Question: I want to divide values in a column by the values above and create a new column with the new values.
In my case I want to divide the value in column 1 by the value in column 0, how can I do that?

This is what I wrote (Just imported the data and selected the column I want to use)
'''
import pandas as pd
df = pd.read_csv ('C:/Users/aleja/Downloads/^GSPC.csv')
a=pd.DataFrame(df,columns=['Adj Close'])
print(a)
'''
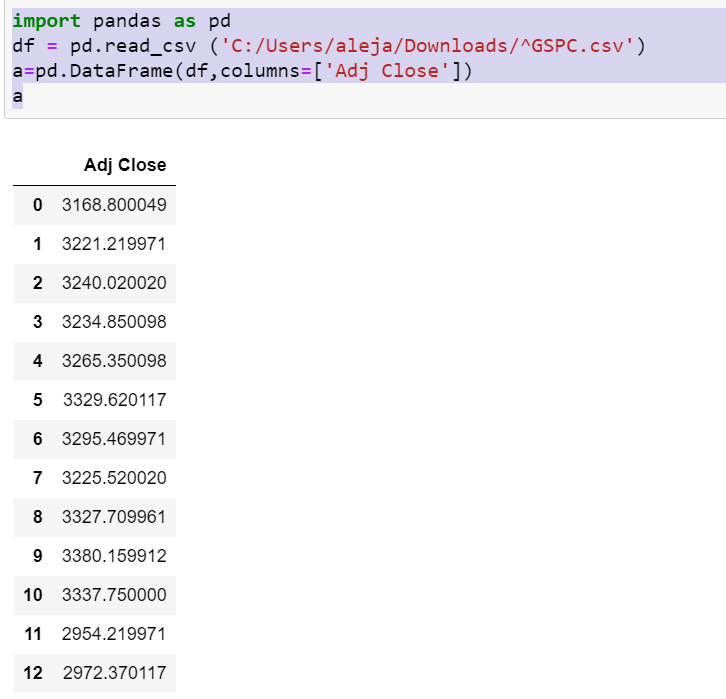
Answer: I think the shift operation is the operation you are looking for:
<URL>
'''
a["new_column"] = a["Adj close"].shift(1)/a["Adj close"]
'''